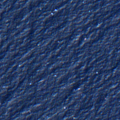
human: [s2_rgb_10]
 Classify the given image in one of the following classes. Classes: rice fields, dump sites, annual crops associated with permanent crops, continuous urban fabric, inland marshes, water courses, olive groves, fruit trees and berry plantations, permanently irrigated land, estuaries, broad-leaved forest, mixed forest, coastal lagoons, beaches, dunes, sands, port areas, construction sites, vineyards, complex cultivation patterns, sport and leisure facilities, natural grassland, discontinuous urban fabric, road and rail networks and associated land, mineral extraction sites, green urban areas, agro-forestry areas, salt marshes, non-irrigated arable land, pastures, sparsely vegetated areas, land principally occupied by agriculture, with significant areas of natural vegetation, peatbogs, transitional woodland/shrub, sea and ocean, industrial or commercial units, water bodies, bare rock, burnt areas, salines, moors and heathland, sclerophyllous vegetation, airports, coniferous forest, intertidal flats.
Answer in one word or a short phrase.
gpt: sea and ocean